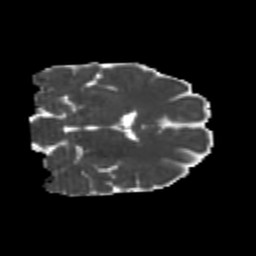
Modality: MD
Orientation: coronal
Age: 22
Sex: male
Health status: healthy
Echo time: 0.074 s